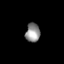
Tissue: skin
Cell type: Epithelial cells
Senescence score: 0.2723
Nuclear area (px): 266
Mean DAPI intensity: 143.053